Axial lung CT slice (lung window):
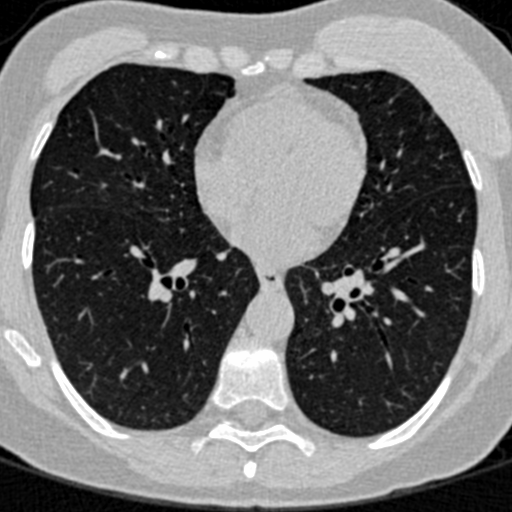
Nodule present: no